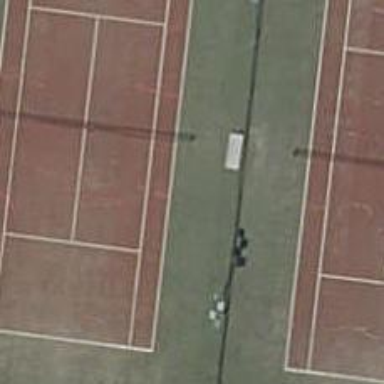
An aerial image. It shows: Tennis court on the leisure land pitch.